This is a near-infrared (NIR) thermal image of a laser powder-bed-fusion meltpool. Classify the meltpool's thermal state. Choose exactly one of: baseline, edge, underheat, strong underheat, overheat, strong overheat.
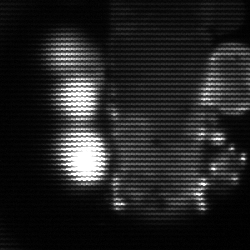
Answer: strong underheat